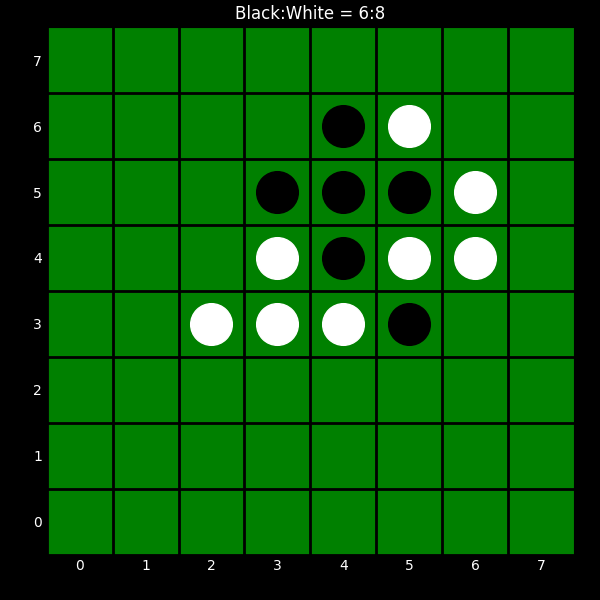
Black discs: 6
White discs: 8